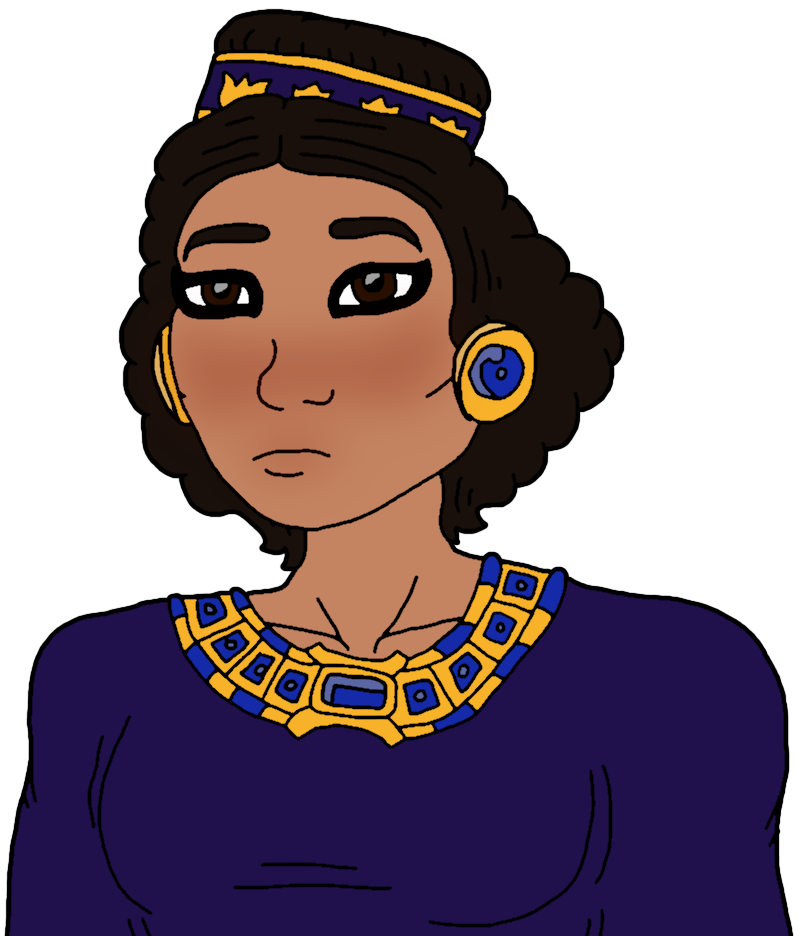
Label: 5_Doomer_Girl